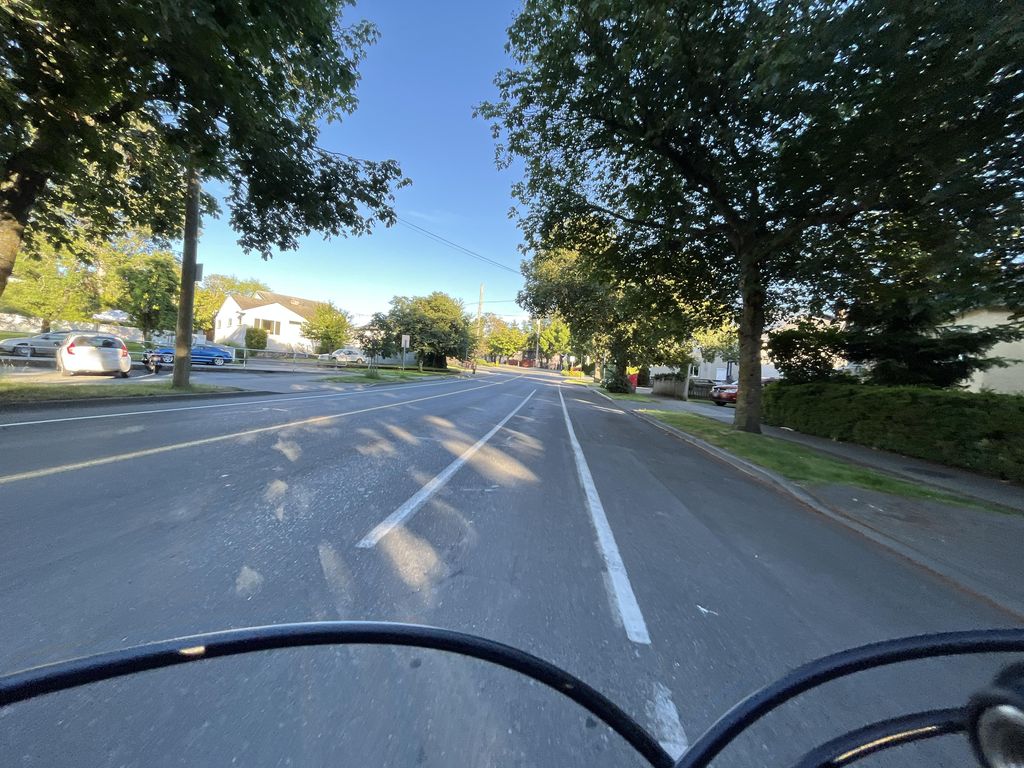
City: victoria